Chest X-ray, PA view. Patient: 56 years old, sex F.
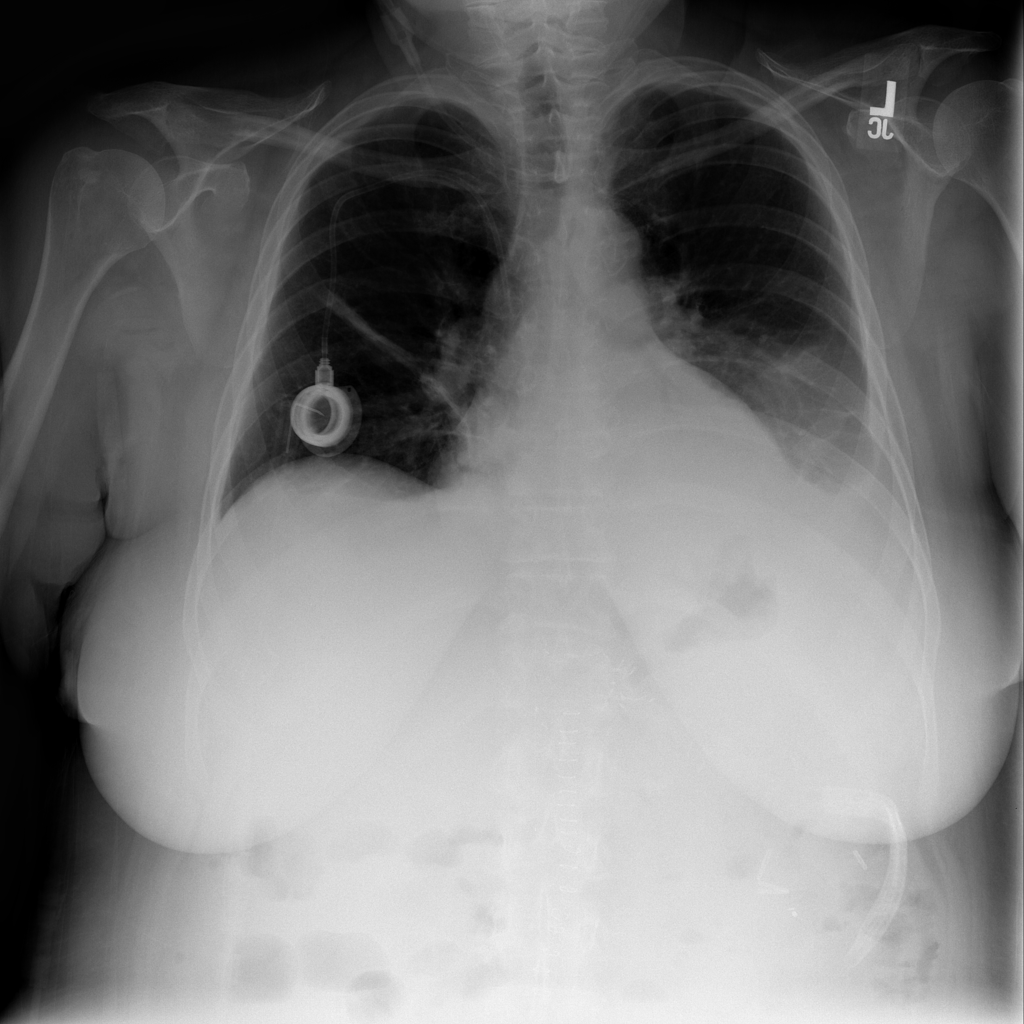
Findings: Effusion, Infiltration